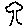
Label: tree